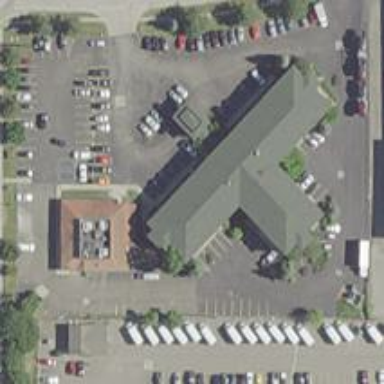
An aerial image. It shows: Hotel building.